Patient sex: F
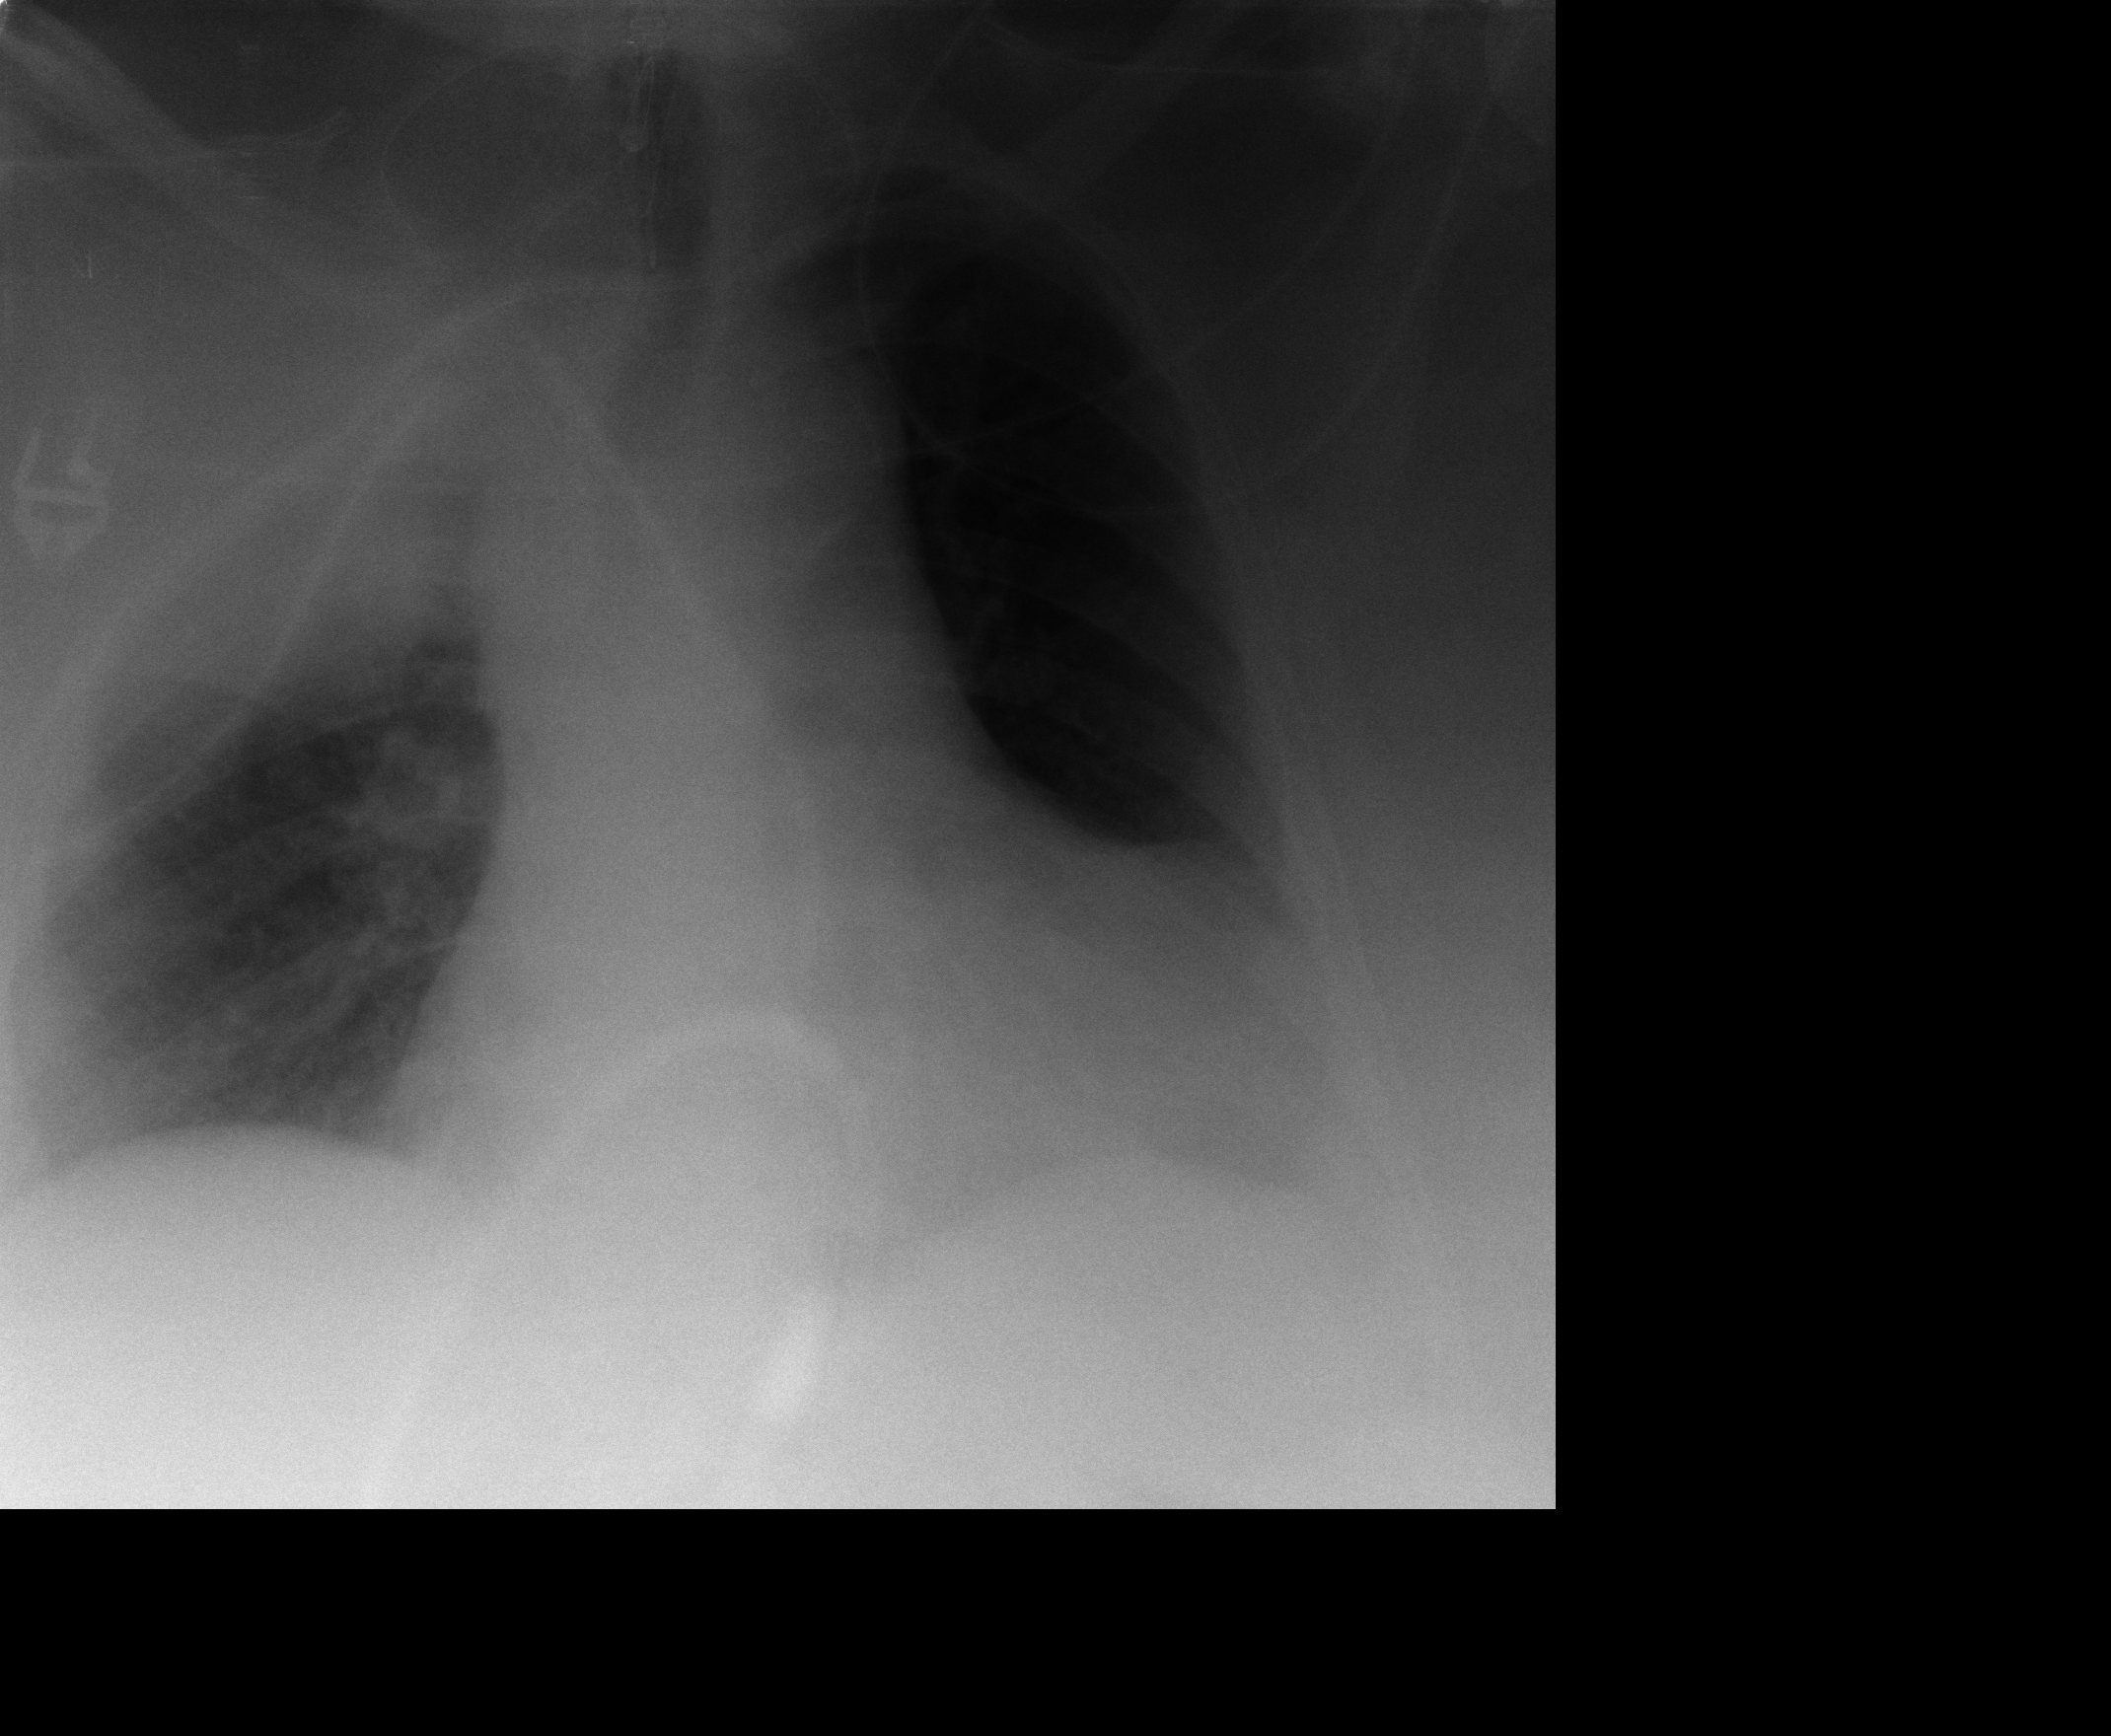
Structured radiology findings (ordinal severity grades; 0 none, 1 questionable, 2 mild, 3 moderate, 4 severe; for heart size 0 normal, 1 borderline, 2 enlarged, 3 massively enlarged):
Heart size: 2
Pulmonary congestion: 0
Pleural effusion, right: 0
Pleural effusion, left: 1
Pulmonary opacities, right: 0
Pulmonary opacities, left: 0
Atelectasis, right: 3
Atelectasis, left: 2